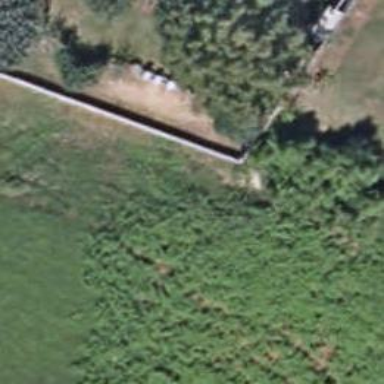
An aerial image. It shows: Fence is in the image.